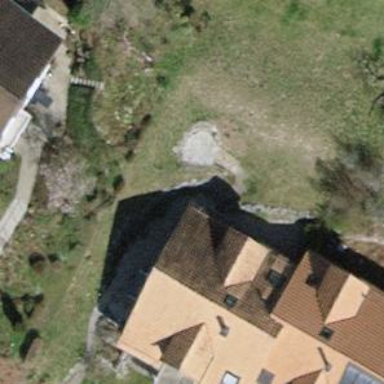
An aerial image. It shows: Semidetached house.